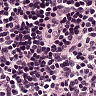
Metastatic tissue present: no